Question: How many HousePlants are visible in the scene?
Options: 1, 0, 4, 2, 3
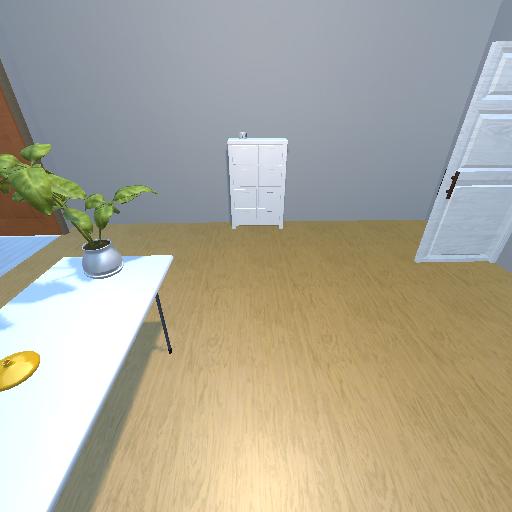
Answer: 1